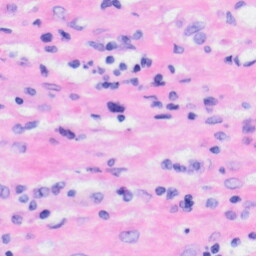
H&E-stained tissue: Liver